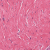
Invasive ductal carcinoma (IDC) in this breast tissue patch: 0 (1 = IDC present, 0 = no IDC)